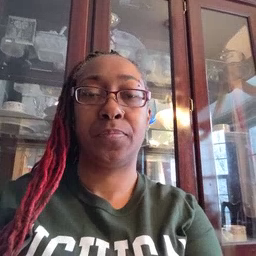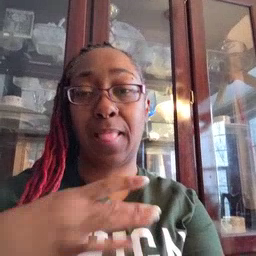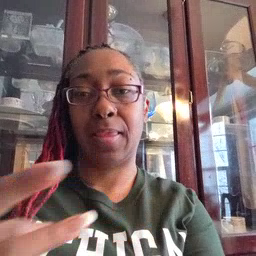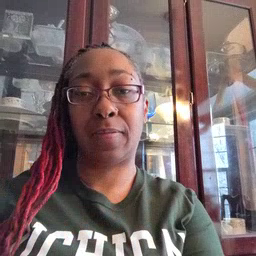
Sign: like